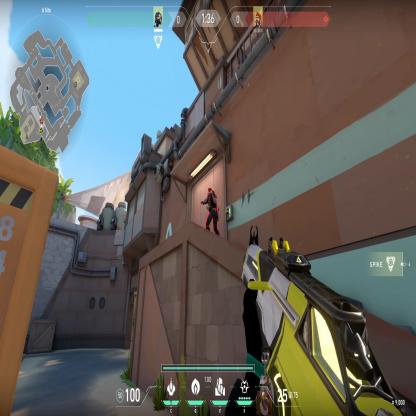
Label: enemy